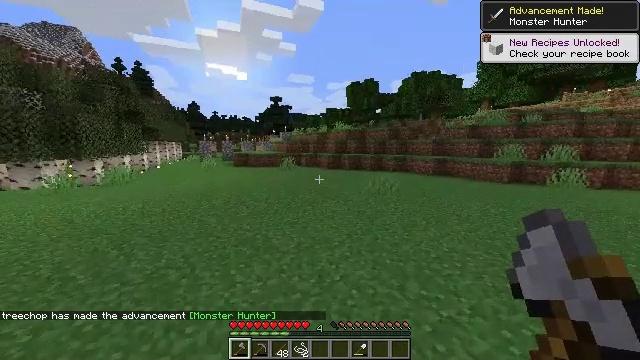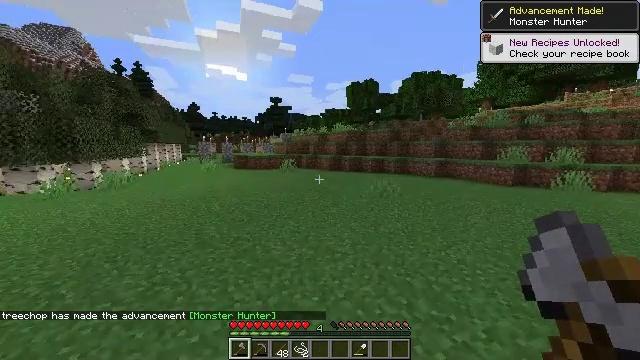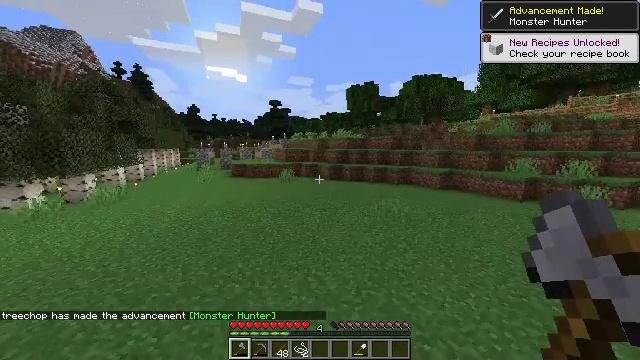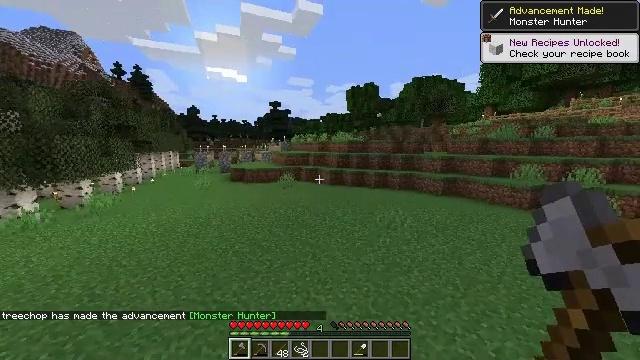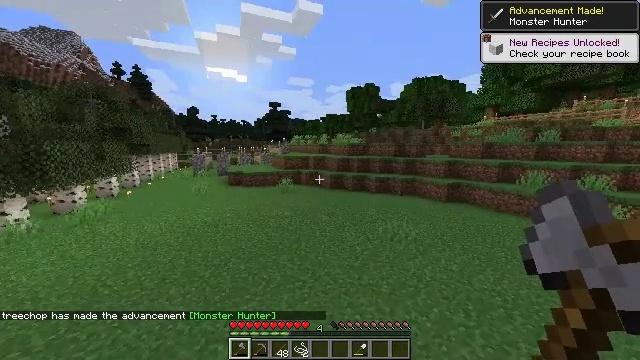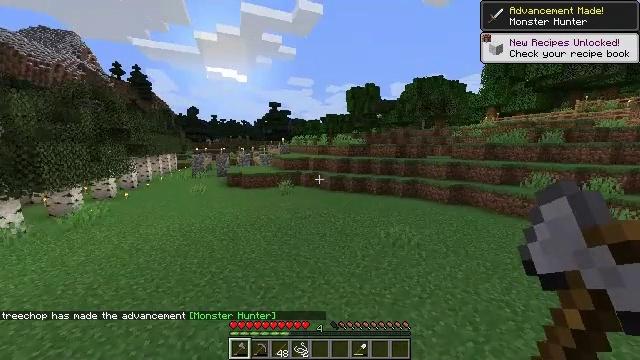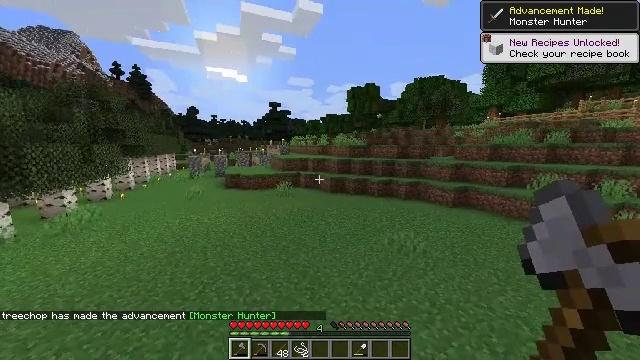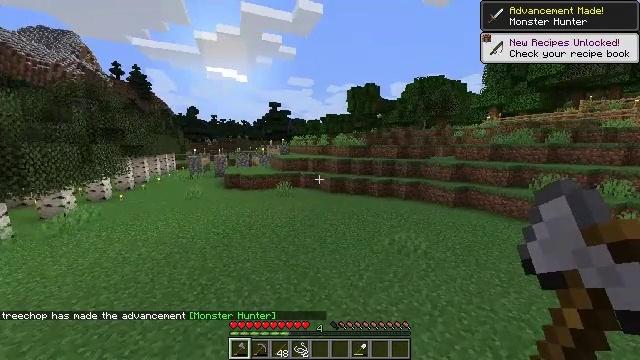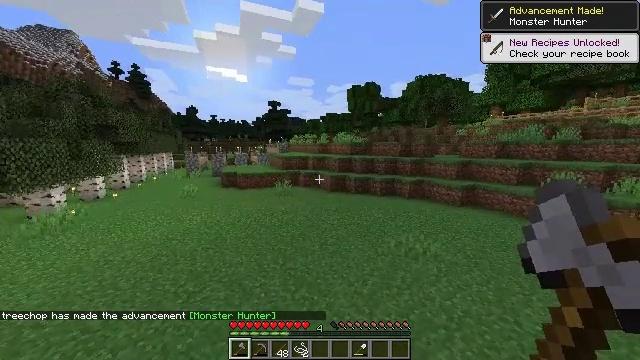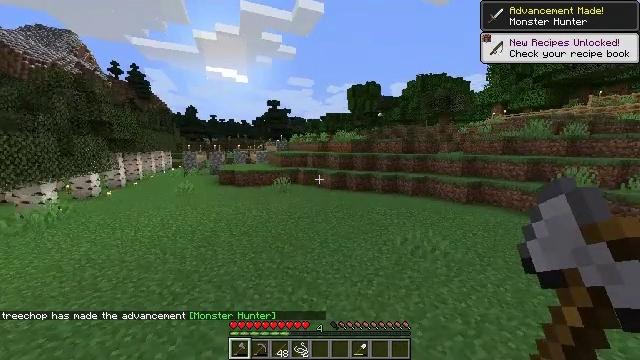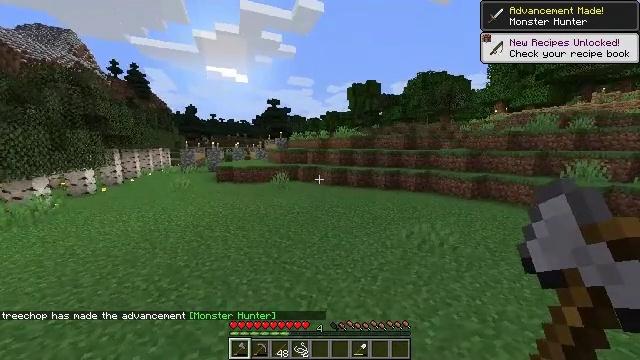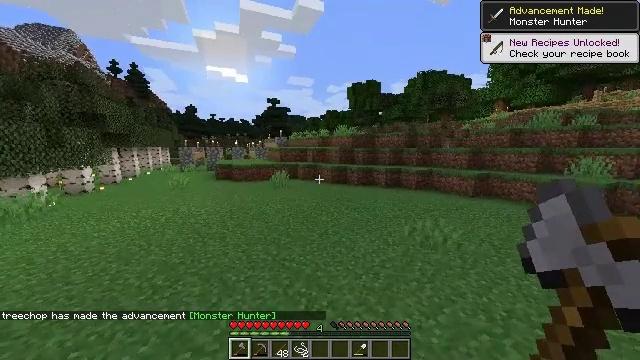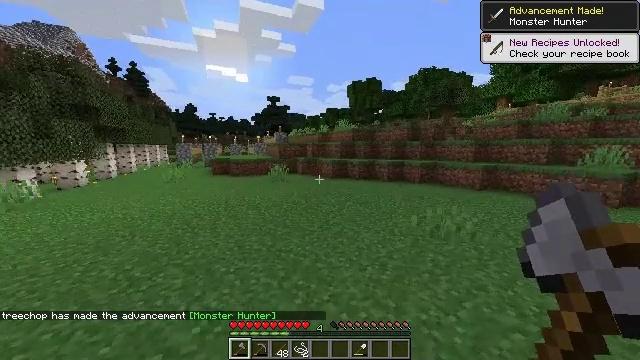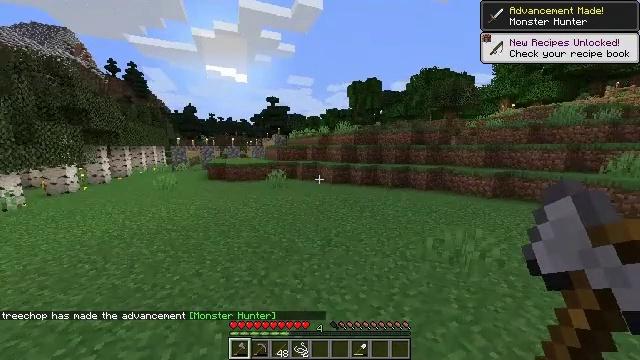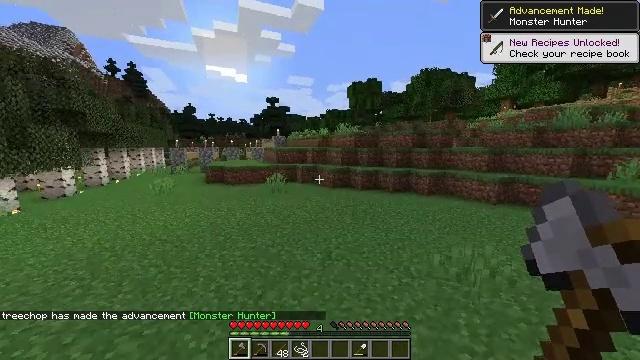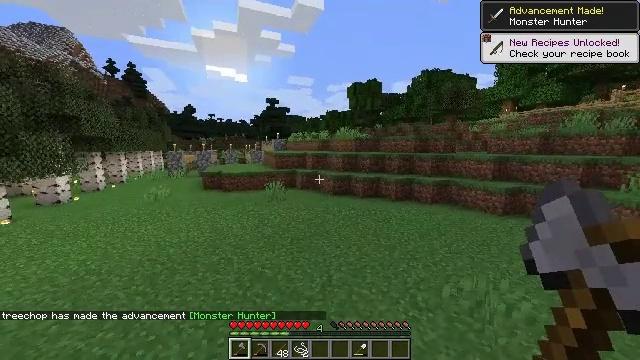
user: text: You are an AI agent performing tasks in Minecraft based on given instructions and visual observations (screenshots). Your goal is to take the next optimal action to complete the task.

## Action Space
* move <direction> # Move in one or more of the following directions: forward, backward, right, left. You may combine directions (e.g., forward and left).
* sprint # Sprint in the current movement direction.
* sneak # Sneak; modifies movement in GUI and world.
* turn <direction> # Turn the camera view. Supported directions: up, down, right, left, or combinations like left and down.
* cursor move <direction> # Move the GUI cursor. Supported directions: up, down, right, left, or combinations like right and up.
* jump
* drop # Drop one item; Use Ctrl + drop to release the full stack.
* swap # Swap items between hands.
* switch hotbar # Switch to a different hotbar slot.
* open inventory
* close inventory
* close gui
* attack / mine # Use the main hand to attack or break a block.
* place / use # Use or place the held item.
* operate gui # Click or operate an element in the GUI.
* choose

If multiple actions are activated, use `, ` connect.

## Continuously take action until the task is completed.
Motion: motion action
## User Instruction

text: Craft a loom.
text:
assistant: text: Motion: move forward, jump
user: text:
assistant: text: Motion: move forward, jump
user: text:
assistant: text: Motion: move forward, jump
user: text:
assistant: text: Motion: move forward, jump
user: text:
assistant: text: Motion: move forward, jump
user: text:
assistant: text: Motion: move forward, jump
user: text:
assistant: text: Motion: move forward, jump
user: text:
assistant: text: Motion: move forward, jump
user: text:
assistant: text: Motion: move forward, jump
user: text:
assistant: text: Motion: move forward, jump
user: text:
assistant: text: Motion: move forward, jump
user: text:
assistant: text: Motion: move forward, jump
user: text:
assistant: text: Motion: move forward, jump
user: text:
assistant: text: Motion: move forward, jump
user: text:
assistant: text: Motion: move forward, jump
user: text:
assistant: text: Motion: move forward, jump
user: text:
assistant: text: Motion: move forward, jump
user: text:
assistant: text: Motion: move forward, jump
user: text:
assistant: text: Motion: move forward, jump
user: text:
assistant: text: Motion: move forward, jump
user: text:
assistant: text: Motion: move forward, jump
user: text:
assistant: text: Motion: move forward, jump
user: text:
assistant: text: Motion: move forward, jump
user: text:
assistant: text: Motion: move forward, jump
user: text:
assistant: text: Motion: move forward, jump
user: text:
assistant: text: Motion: move forward, jump
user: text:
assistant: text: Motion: move forward, jump
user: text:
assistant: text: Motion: move forward, turn left
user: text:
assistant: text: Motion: move forward
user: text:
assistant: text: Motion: move forward, turn left